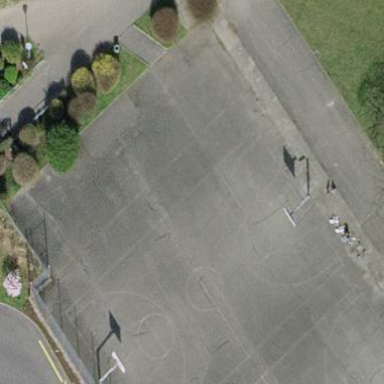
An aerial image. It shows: Basketball court on leisure land pitch.